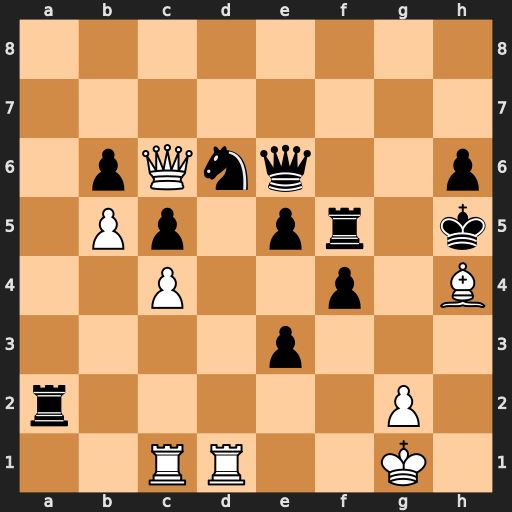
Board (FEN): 8/8/1pQnq2p/1Pp1pr1k/2P2p1B/4p3/r5P1/2RR2K1
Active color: w
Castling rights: -
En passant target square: -
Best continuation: Rxd6 Qxd6 Qxd6